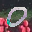
Label: 0